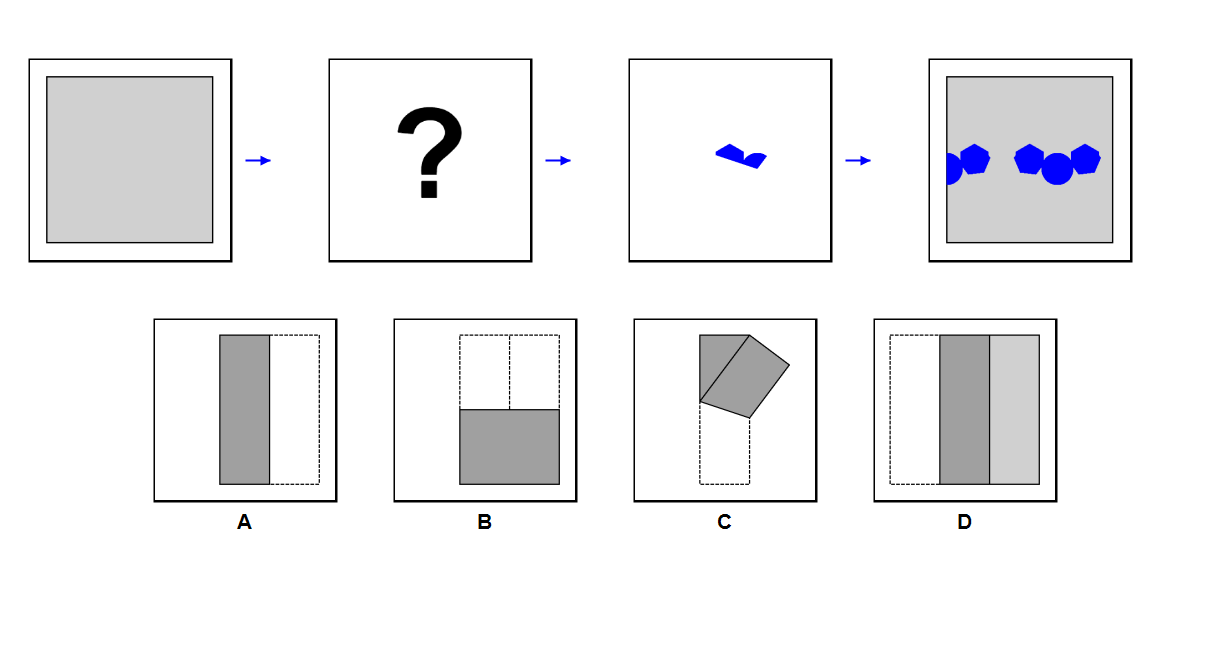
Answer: B